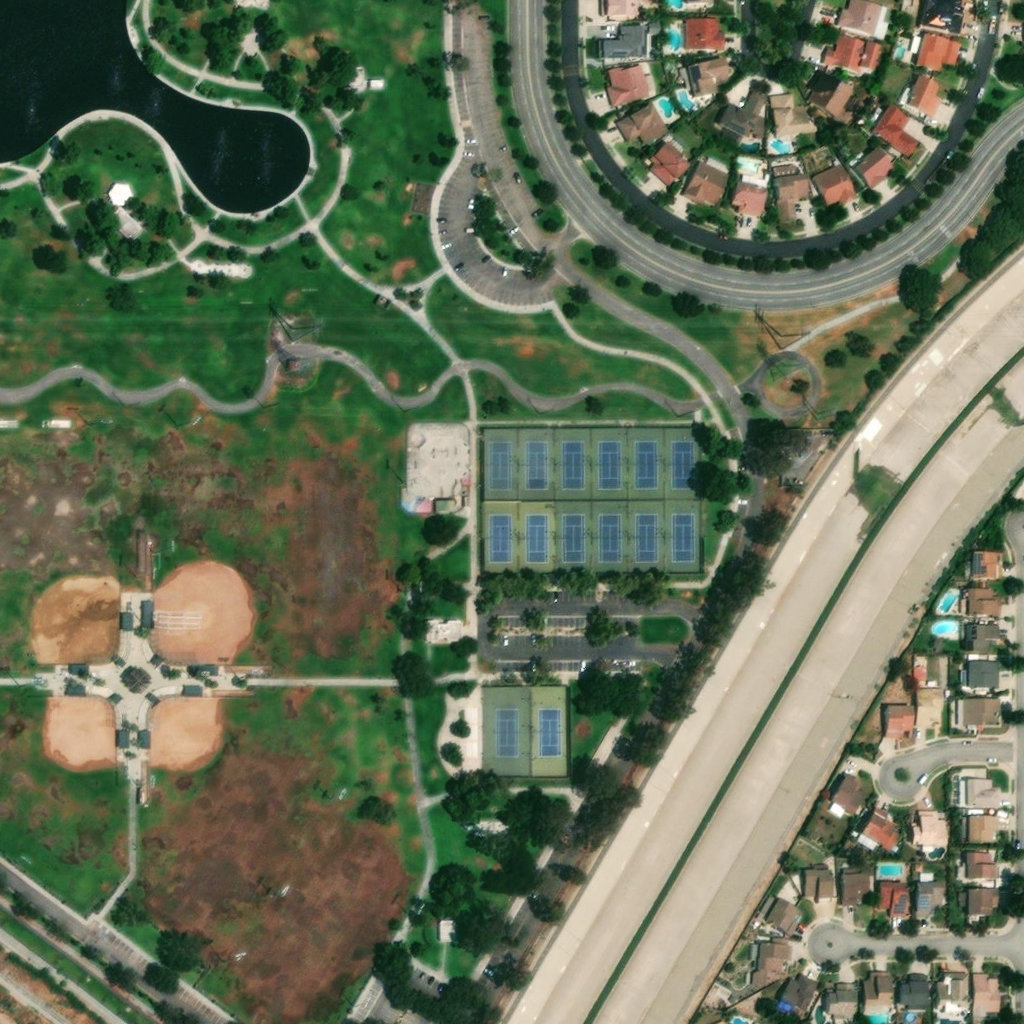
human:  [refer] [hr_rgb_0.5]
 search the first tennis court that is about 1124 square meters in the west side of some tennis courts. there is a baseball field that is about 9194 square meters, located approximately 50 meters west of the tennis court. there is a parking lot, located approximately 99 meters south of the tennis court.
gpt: <box>[[47, 66, 51, 76, 0]]</box>

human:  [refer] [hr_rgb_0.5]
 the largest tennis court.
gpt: <box>[[47, 41, 68, 56, 0]]</box>